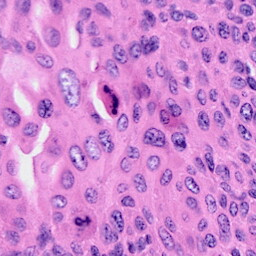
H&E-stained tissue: Cervix